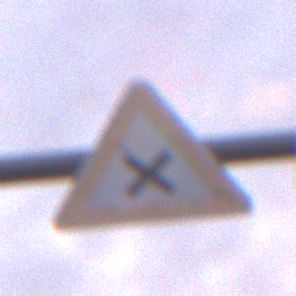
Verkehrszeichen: KreuzungOderEinmuendung
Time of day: SunriseSunset
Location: Outdoor (Nature)
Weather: PartlyCloudy
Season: NotSpecified
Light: Natural